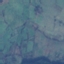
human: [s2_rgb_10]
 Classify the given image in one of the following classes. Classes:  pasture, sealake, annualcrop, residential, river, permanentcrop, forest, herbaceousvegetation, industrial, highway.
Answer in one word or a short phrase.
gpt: Pasture